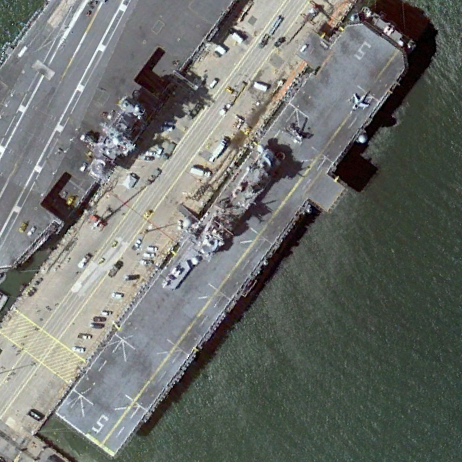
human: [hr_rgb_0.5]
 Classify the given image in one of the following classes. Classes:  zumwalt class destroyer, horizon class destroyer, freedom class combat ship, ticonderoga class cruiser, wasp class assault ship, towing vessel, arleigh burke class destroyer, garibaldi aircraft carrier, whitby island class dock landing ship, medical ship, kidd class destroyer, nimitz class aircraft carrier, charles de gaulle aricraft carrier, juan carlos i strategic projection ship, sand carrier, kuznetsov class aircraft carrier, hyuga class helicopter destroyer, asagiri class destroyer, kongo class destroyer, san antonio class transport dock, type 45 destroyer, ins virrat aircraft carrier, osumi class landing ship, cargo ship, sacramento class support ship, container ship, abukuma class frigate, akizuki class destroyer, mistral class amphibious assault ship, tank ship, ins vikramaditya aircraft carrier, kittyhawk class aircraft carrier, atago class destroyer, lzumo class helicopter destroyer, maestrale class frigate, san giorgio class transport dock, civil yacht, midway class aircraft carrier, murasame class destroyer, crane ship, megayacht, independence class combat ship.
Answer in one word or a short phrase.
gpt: Wasp class assault ship